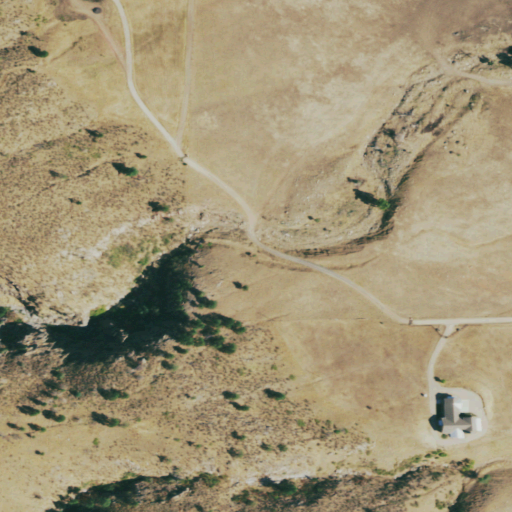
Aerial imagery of valley in Colorado named Brown Gulch containing shrub, grassland, deciduous forest, and evergreen forest